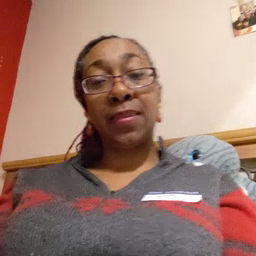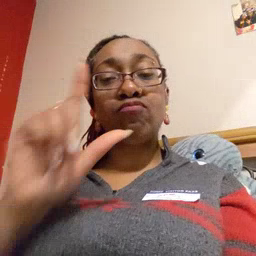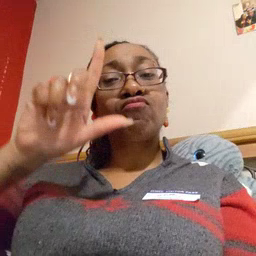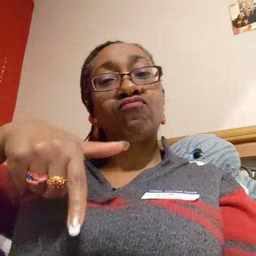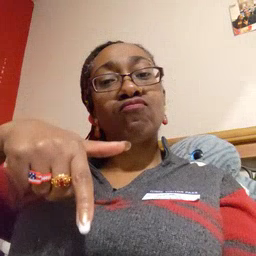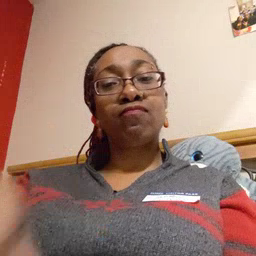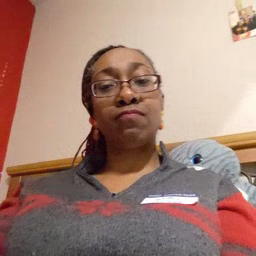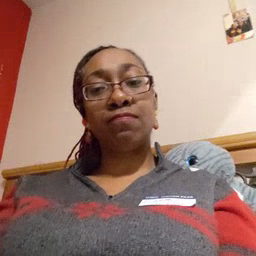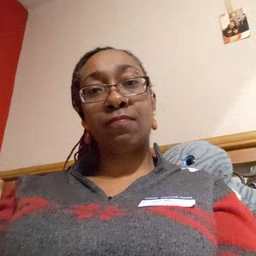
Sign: later